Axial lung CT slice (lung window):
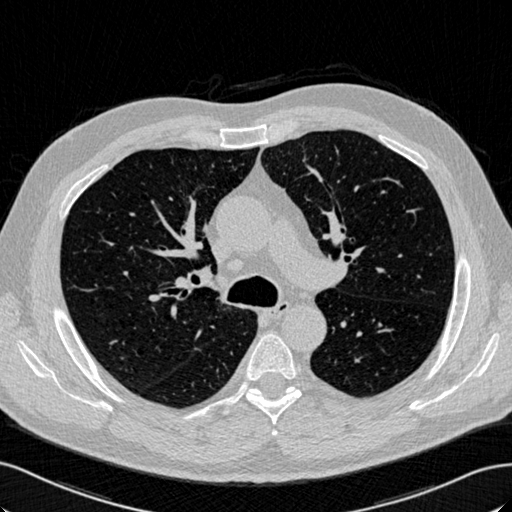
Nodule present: no